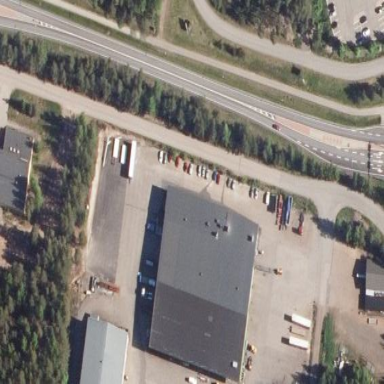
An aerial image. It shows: Manufacturing building.